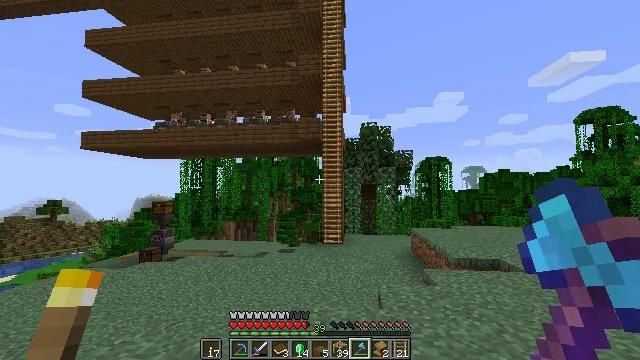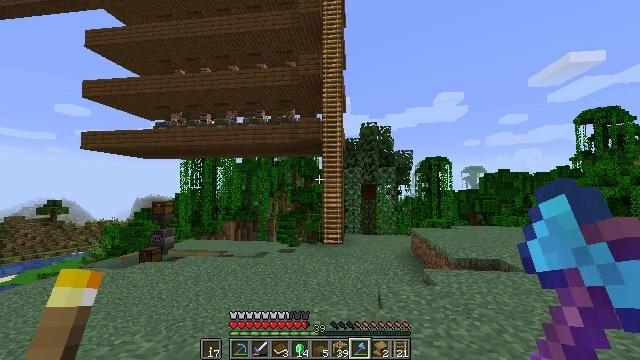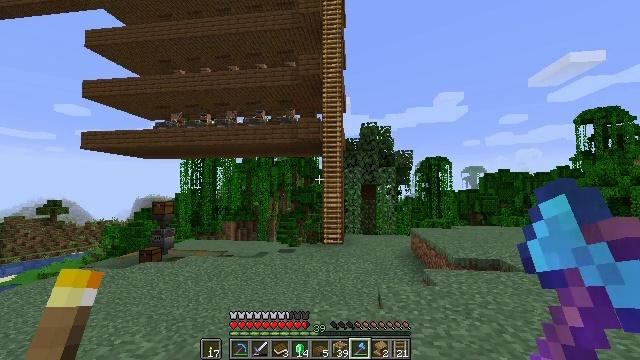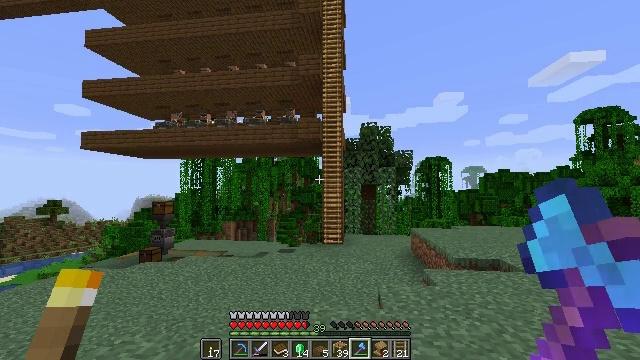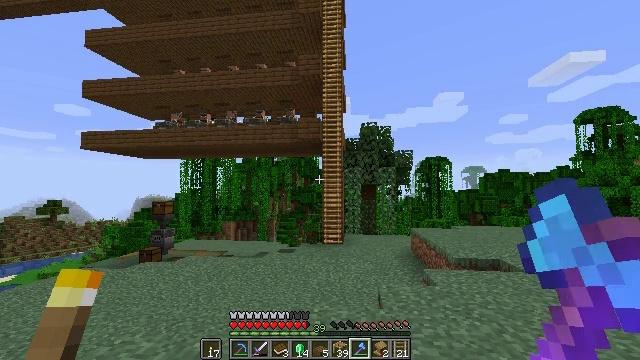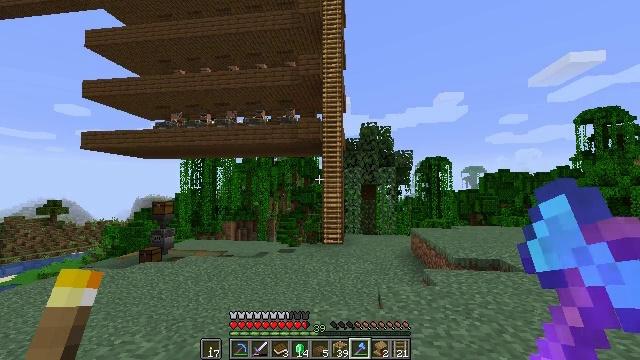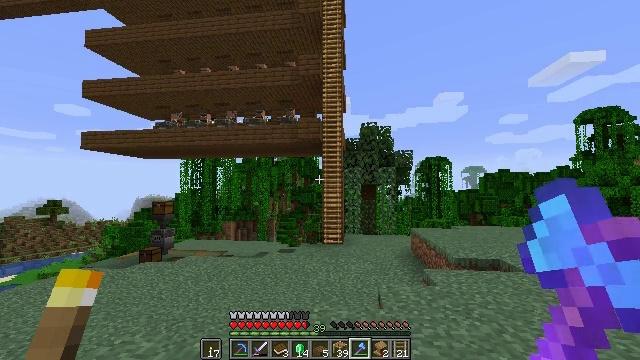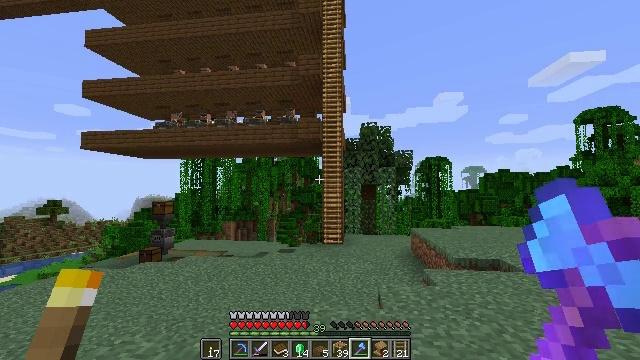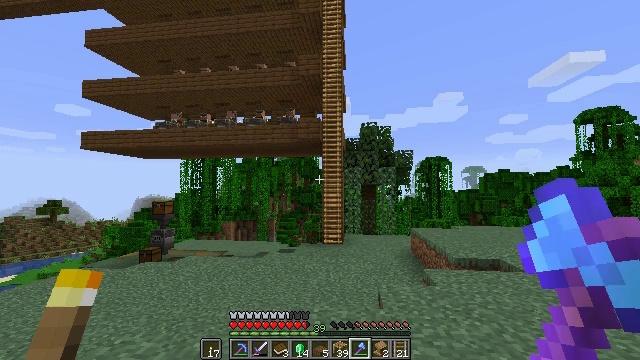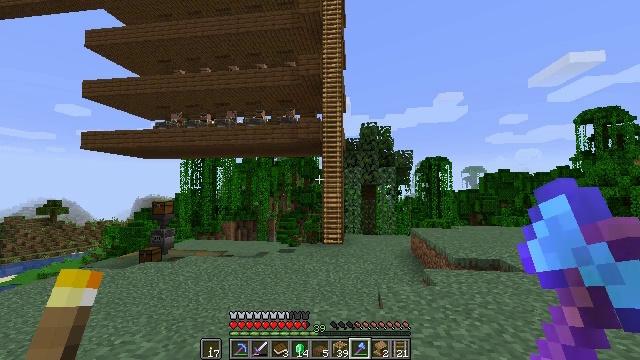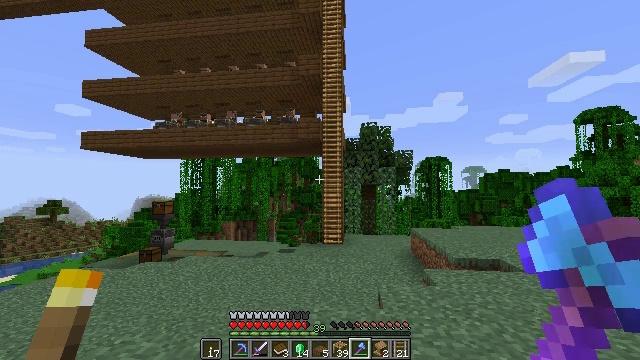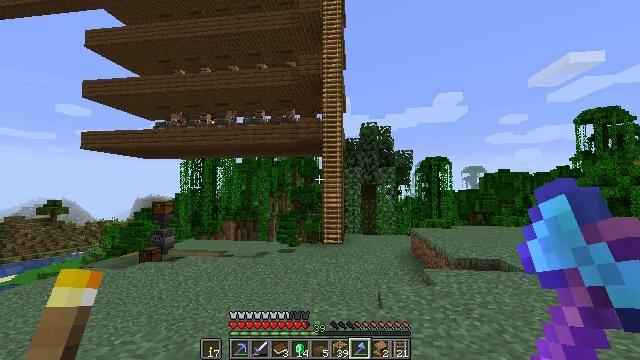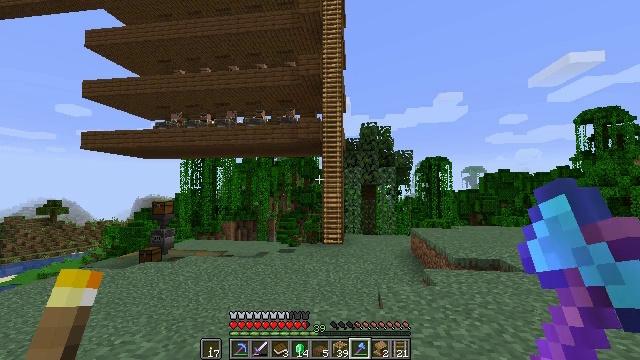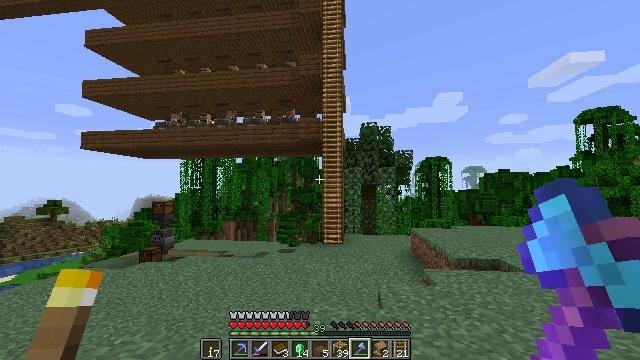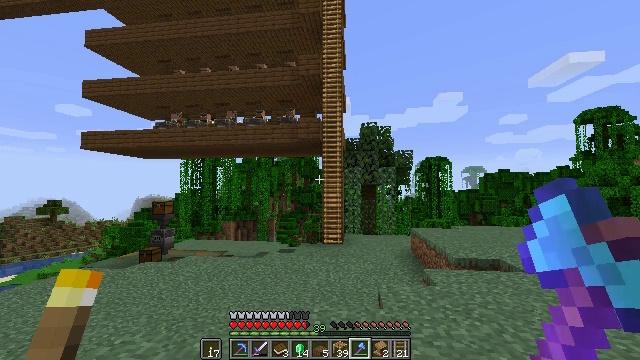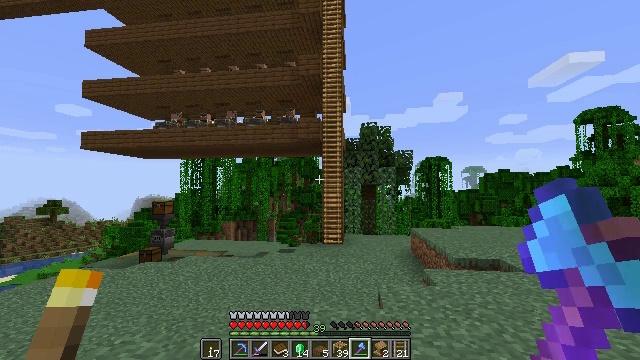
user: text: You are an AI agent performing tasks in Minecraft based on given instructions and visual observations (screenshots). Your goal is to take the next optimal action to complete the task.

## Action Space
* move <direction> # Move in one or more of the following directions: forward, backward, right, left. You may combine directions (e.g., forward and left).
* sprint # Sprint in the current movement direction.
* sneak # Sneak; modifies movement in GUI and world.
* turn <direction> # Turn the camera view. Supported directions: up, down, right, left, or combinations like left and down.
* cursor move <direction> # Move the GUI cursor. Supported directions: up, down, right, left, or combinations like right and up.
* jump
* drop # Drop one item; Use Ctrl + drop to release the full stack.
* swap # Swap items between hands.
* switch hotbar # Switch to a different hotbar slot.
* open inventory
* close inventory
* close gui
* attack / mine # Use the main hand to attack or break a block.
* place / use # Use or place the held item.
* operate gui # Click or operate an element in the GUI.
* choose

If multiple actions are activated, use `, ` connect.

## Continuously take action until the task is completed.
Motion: motion action
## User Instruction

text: Attack the spruce slab to remove it.
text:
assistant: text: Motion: no_op
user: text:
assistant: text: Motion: no_op
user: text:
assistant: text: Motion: no_op
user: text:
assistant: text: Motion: no_op
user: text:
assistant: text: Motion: no_op
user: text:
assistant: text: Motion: no_op
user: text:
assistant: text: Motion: no_op
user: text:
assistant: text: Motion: no_op
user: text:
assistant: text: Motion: no_op
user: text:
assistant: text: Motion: no_op
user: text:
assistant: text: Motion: no_op
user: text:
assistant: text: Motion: no_op
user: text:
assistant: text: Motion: no_op
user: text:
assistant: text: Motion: no_op
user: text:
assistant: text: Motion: no_op
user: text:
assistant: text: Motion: no_op
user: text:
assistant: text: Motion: no_op
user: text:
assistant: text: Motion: no_op
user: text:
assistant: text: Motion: no_op
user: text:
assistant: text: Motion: no_op
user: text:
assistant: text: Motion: no_op
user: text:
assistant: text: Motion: no_op
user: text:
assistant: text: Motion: no_op
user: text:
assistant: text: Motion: no_op
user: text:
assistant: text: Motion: no_op
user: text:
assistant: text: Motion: no_op
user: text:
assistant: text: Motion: no_op
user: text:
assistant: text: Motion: no_op
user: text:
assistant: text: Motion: no_op
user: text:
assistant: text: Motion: no_op